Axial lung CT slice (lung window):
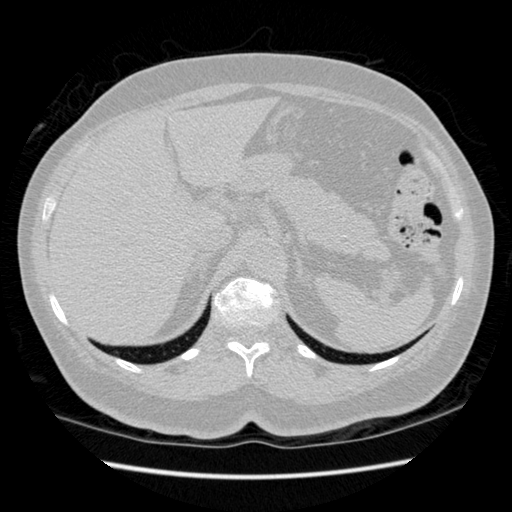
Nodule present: no